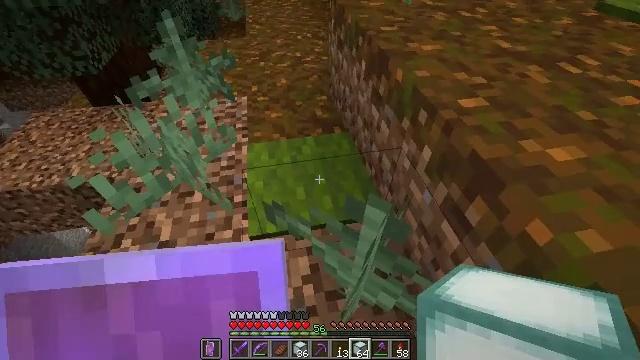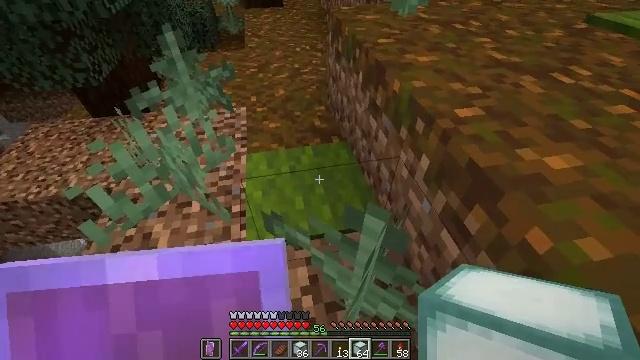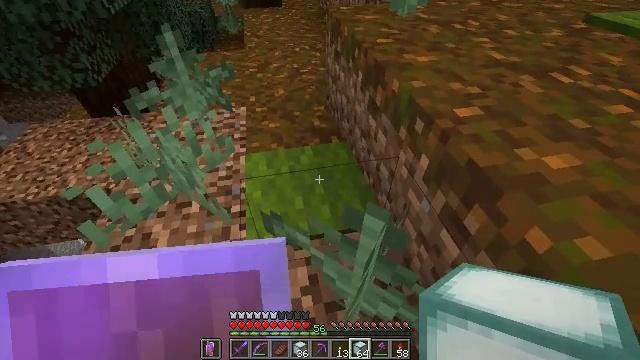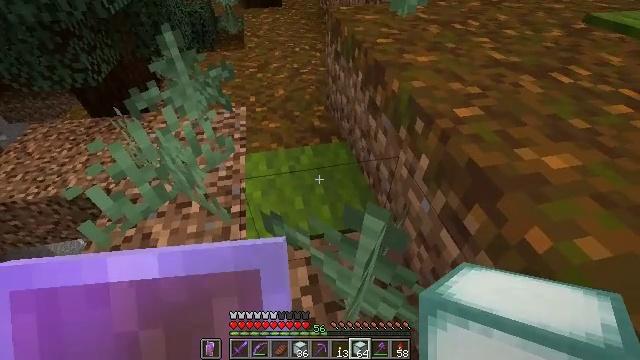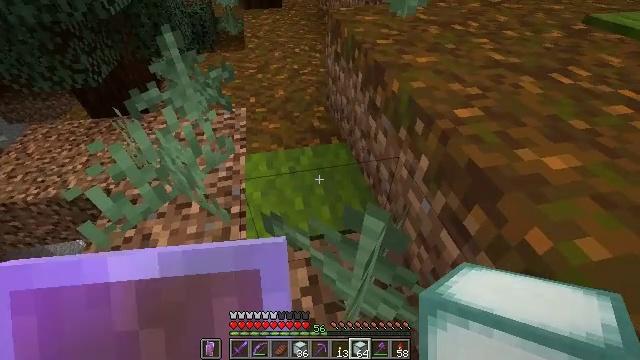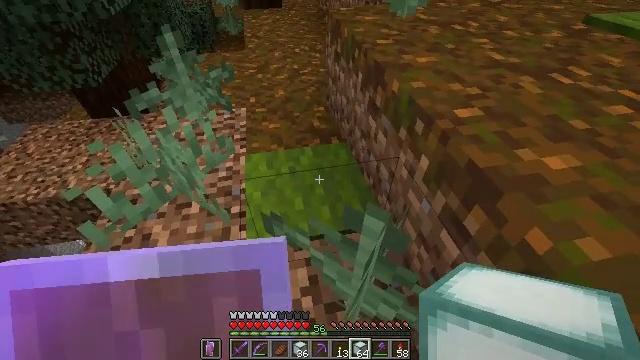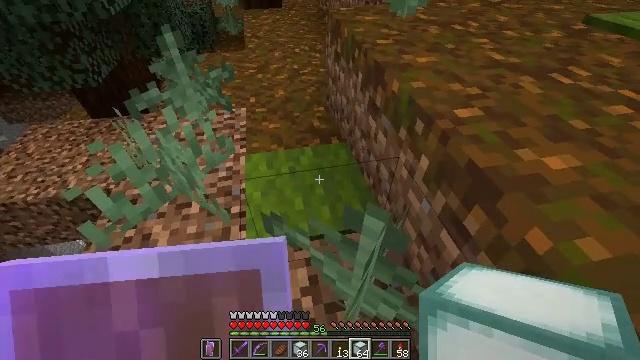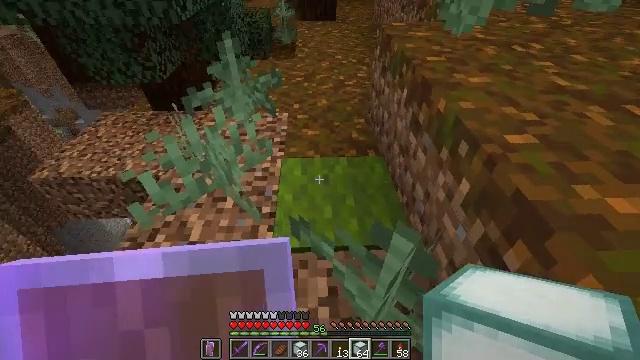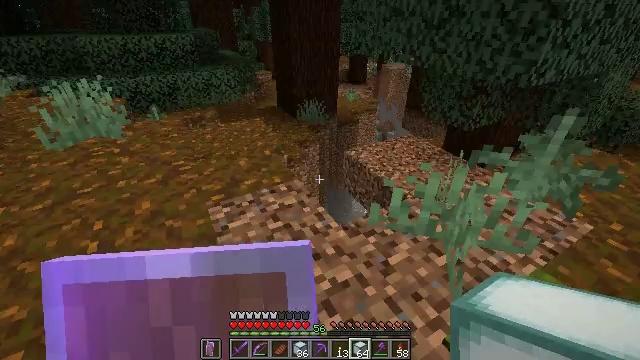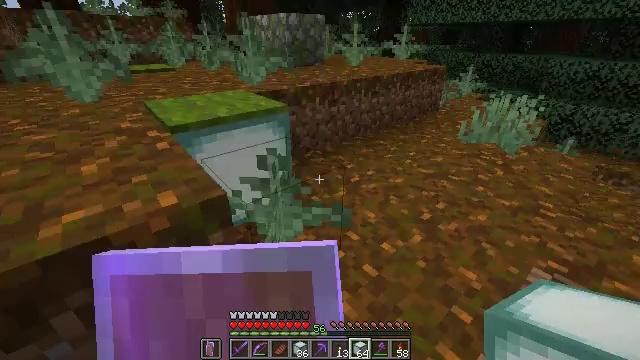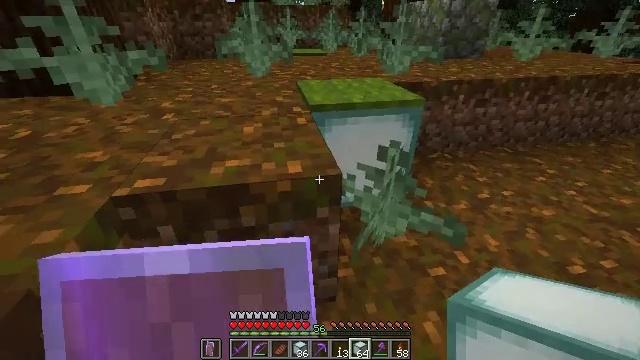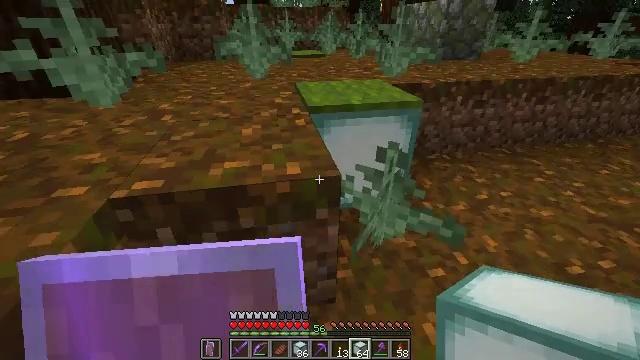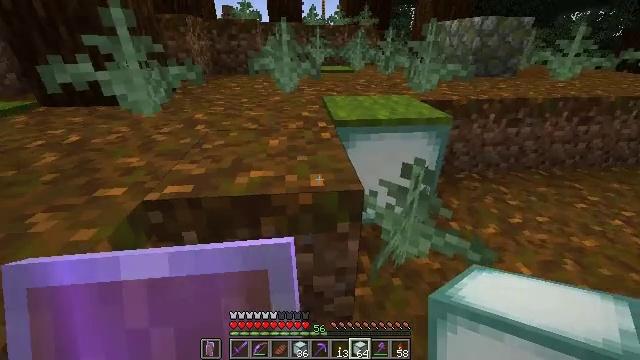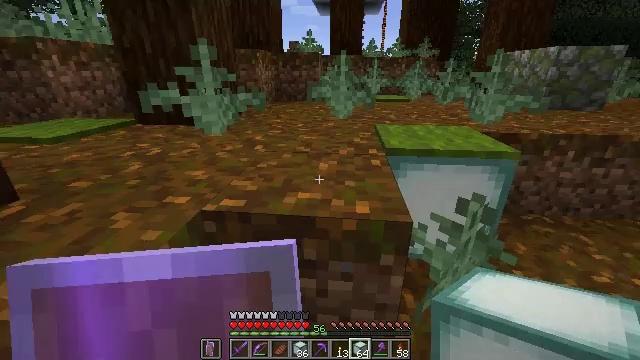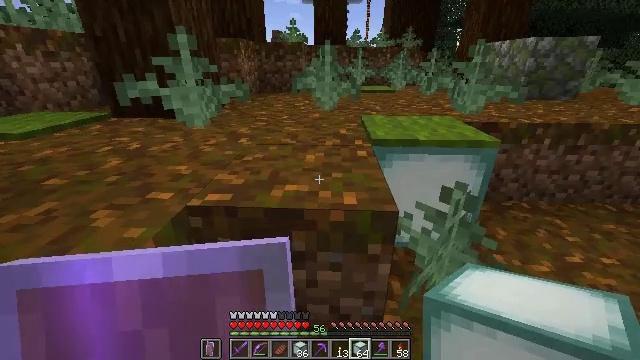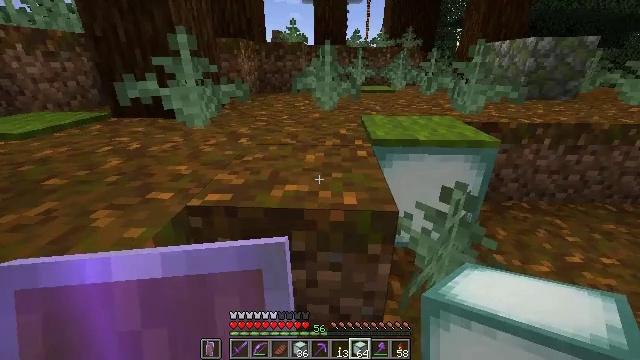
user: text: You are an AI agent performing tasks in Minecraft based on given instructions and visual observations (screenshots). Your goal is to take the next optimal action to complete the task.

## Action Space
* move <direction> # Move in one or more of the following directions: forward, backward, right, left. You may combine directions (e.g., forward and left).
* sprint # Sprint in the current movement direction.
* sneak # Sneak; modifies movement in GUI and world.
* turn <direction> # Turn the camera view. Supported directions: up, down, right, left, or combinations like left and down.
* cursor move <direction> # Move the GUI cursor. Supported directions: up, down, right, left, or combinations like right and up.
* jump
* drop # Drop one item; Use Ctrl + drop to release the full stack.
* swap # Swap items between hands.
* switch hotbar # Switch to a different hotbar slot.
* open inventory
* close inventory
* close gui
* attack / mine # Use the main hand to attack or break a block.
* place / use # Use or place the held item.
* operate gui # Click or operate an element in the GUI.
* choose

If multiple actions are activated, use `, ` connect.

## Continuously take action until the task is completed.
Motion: motion action
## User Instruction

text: Attack the green carpet to retrieve it.
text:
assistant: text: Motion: turn up
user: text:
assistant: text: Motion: no_op
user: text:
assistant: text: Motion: no_op
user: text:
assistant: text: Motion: no_op
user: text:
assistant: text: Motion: no_op
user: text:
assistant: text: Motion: no_op
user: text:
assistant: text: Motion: turn left and up
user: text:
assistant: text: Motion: turn left and up
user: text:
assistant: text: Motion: turn left and up
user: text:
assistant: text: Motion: turn left and down
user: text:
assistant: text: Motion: no_op
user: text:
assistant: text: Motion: turn left and up
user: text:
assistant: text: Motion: turn left and up
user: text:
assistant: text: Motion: turn right and down
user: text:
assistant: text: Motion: no_op
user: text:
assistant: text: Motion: no_op
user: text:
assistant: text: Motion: no_op
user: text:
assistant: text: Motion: no_op
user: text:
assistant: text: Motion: no_op
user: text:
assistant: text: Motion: move forward
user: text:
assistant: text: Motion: move forward
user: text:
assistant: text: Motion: move forward, turn left
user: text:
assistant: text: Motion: move forward, turn left, jump
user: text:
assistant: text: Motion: move forward, turn down, jump
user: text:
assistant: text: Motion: move forward, jump
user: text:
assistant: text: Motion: move forward, jump
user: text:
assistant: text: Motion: move forward
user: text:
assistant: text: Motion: move forward
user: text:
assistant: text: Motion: move forward, turn down
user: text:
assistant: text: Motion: turn down